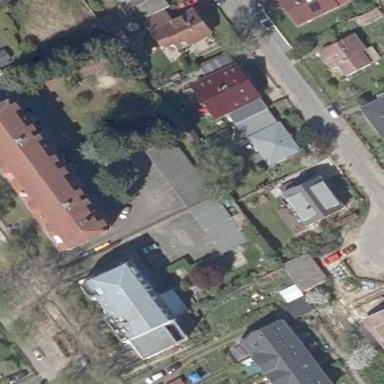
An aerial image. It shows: Group of garages.